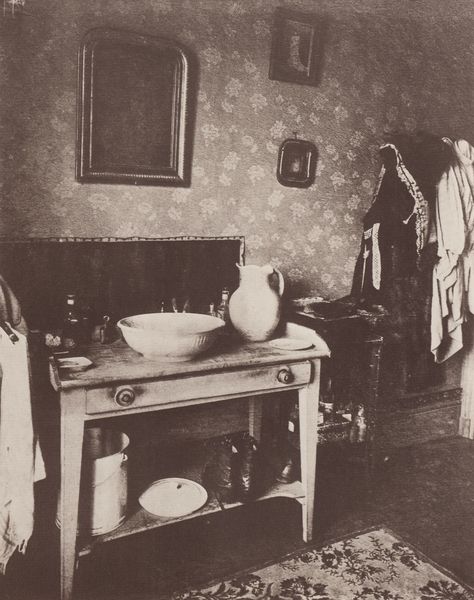
Titel: Interieurs, Zimmer eines Arbeiters, Rue de Romainville
Künstler: Jean Eugène Auguste Atget
Schlagwörter: schatten, weiß, braun, grau, holz, kleider, licht, raum, schwarz, zimmer, teppich, rahmen, schüssel, interieur, kanne, bilder, sepia, tapete, wohnung, schublade, foto, fotografie, photographie, schwarzweiß, stiefel, photo, anrichte, schaten, aufnahme, kleiderhaken